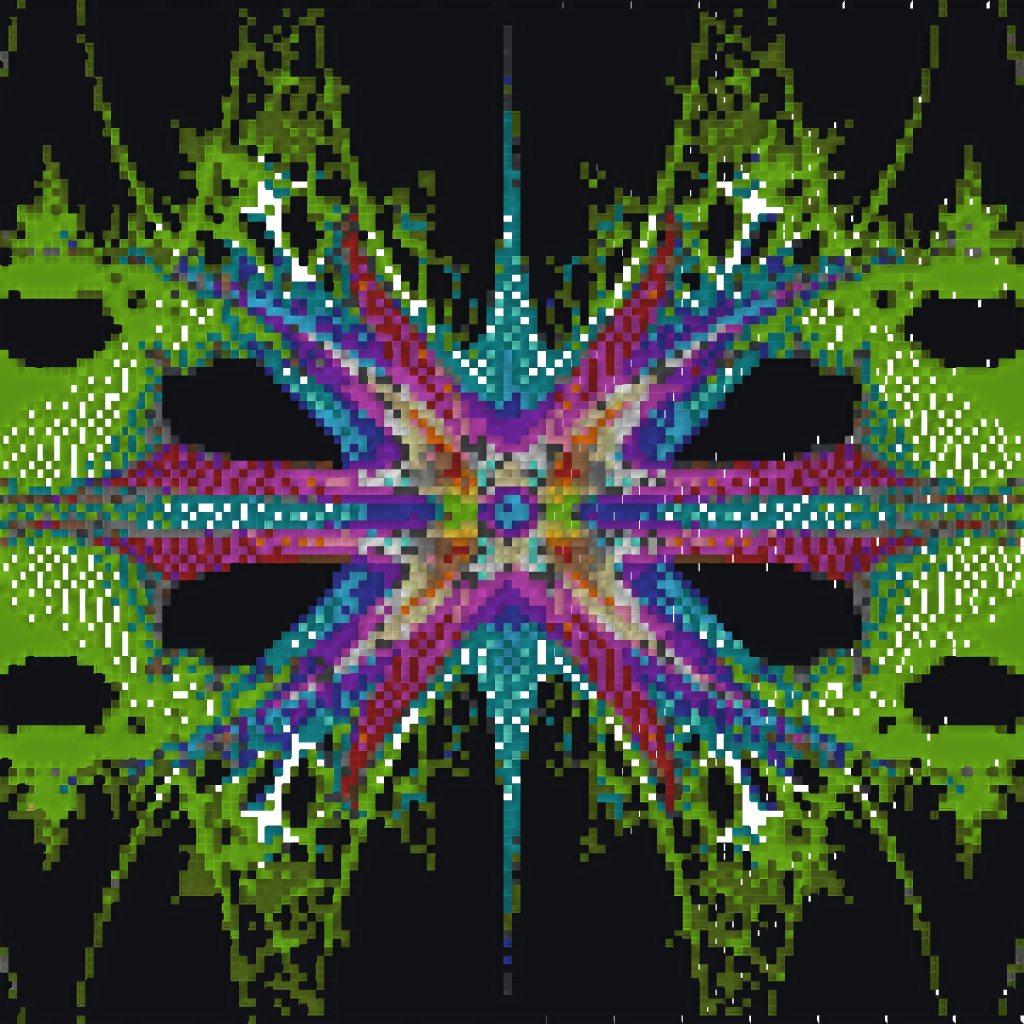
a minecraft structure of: Freaky Eyes Fractal Pixel Art